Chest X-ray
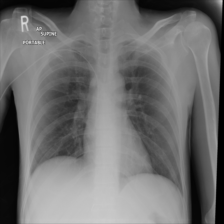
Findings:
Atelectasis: negative
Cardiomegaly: negative
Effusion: negative
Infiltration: negative
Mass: negative
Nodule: negative
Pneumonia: negative
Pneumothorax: negative
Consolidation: negative
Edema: negative
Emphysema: negative
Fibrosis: negative
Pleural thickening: negative
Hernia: negative